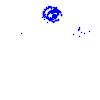
Particle: kaon